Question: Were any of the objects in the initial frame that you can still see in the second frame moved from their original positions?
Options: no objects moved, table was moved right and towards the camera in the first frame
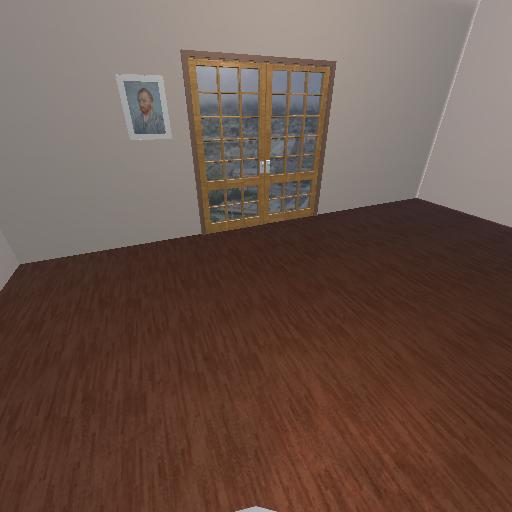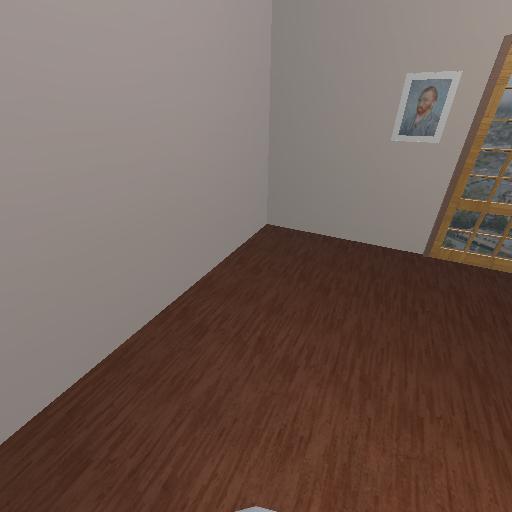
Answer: no objects moved